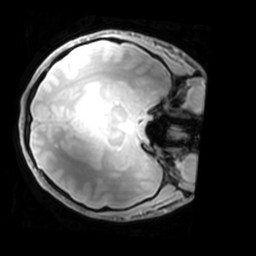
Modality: PDw
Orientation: axial
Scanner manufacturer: philips
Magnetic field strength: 7 T
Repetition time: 0.008 s
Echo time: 0.001974 s